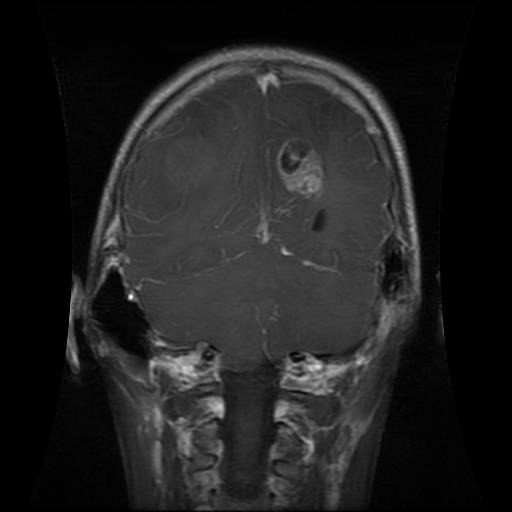
Label: glioma